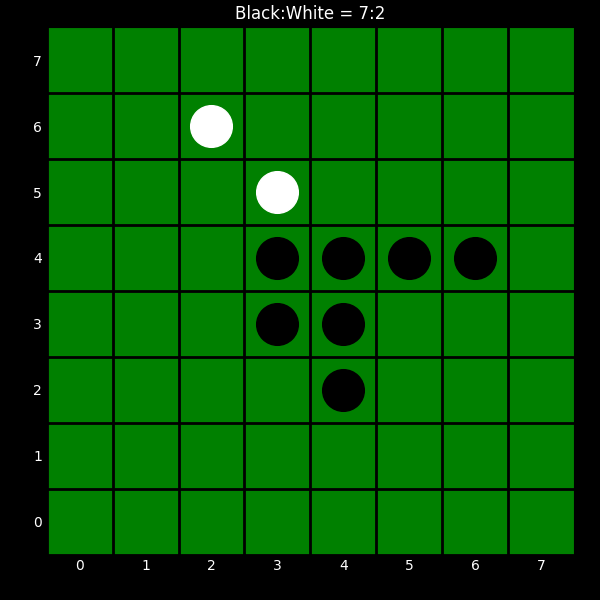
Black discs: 7
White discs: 2